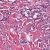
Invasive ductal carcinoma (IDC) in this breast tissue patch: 1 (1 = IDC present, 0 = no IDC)